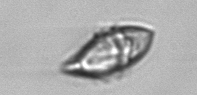
Label: Gyrodinium